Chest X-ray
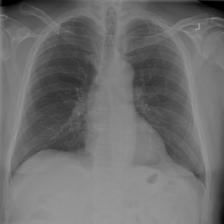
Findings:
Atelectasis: negative
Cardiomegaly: negative
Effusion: negative
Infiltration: positive
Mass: negative
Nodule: negative
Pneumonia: negative
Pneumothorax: negative
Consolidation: negative
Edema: negative
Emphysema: negative
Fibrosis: negative
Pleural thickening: negative
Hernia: negative